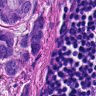
Metastatic tissue present: yes